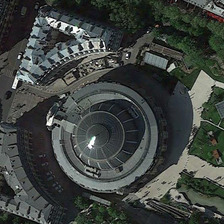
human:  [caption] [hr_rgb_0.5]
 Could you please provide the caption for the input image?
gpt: a large number of green lawns and trees were planted around the church .

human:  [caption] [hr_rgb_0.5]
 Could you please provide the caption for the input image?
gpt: in the middle of the land lies a dome of the church .

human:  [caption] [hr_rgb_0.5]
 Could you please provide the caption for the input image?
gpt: a large number of green lawns and trees were planted around the church .

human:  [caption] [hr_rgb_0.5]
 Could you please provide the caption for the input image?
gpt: in the middle of the land lies a dome of the church .

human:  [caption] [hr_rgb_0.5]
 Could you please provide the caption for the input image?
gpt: in the middle of the land lies a dome of the church .